Question: I have an rdlc report in asp.net.
I have a table in it and I am using group by in that table. But the columns which I make Parent Group or child group has Column Visibility Disabled.

Notes Column is in a group. See its visibility option is disabled.
How can I hide that column on the basis of a criteria as I can do with the Exam Date column that is not in any group.
Please help.
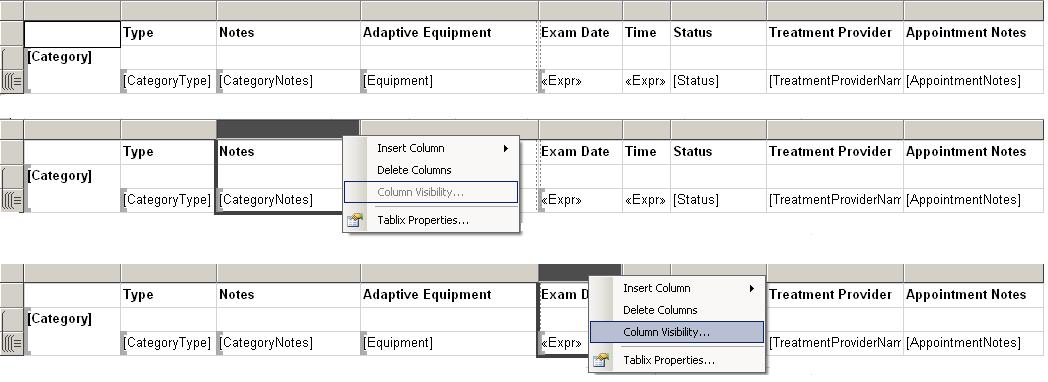
Answer: I've concluded that it's not possible to do this.